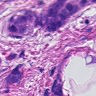
Metastatic tissue present: yes